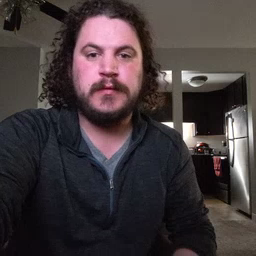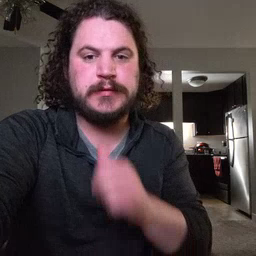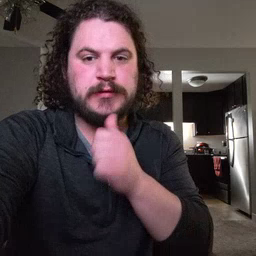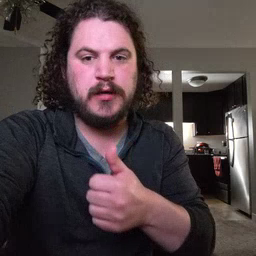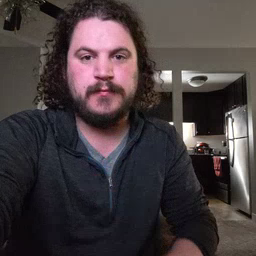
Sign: not